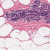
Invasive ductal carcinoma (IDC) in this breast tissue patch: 0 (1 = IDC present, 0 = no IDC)